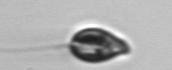
Label: flagellate